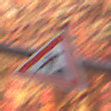
Verkehrszeichen: Arbeitsstelle
Umgebung: Outdoor, Urban
Tageszeit: MorningAfternoon
Wetter: Clear
Licht: Natural
Jahreszeit: NotSpecified
Kontrast: MediumContrast